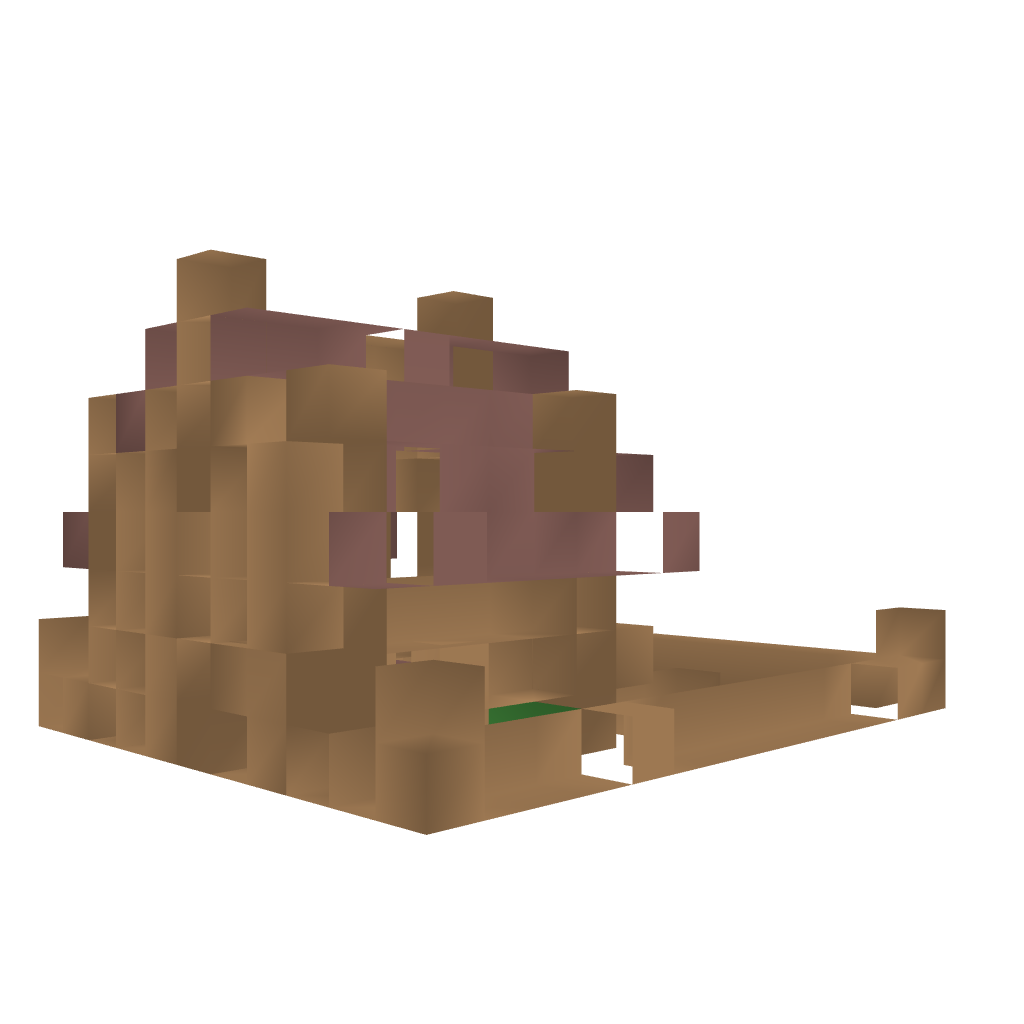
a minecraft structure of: Horse Stables good quality